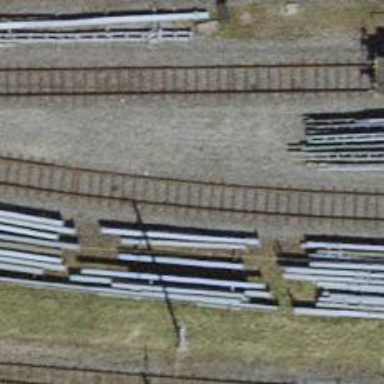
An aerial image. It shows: Railway yard with one track in service.